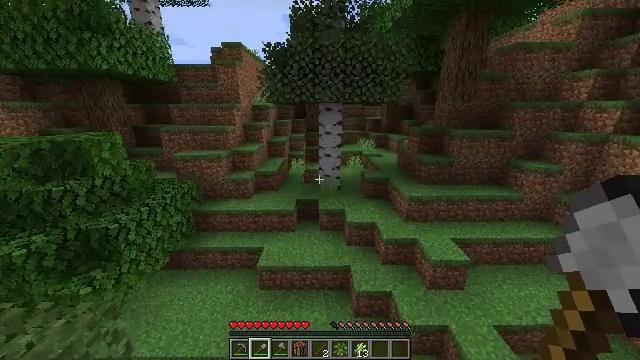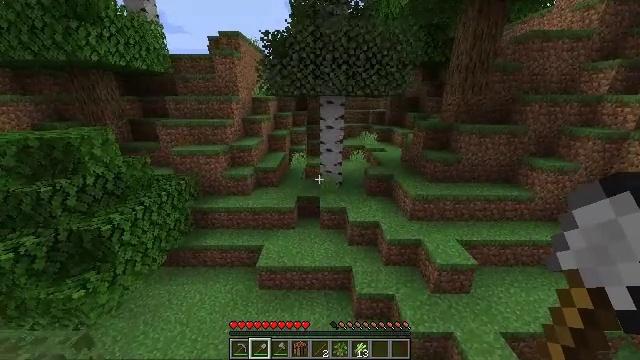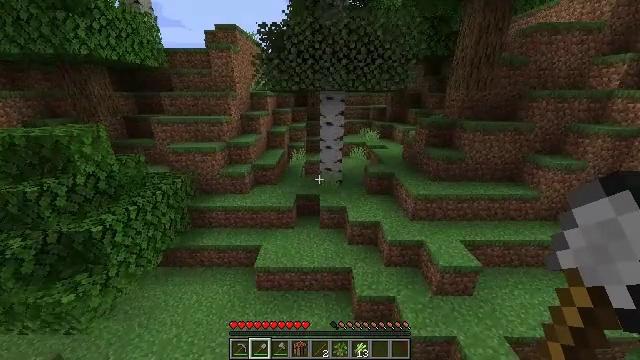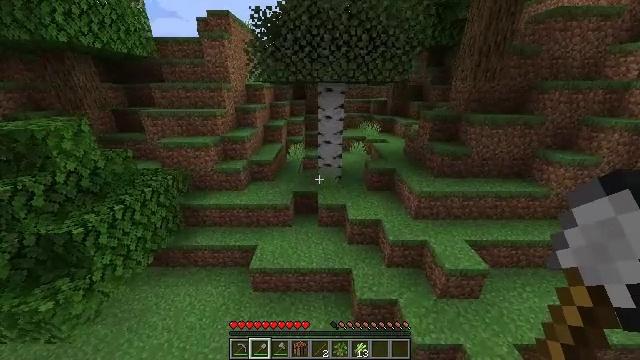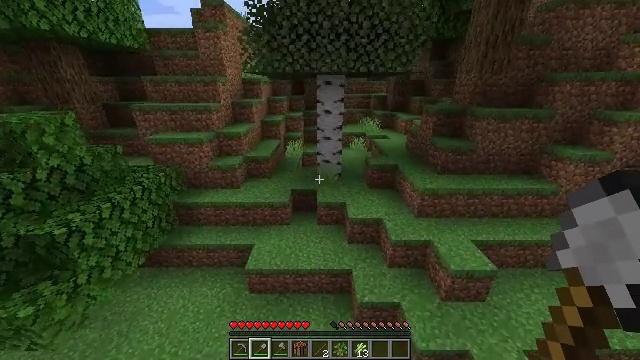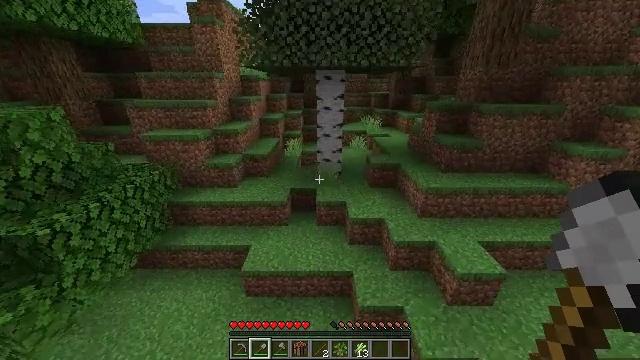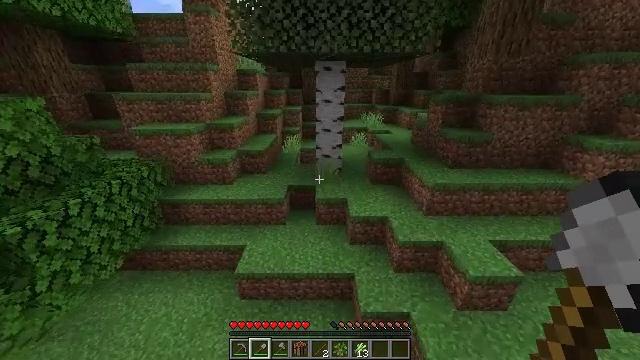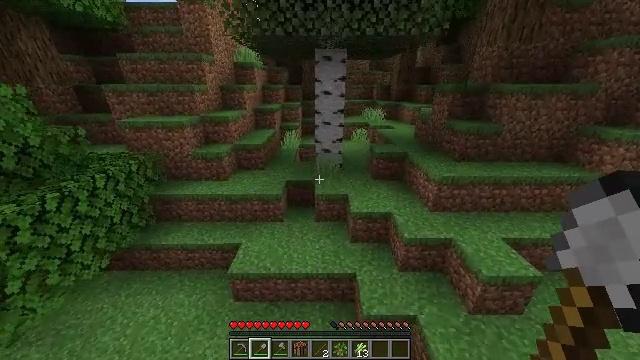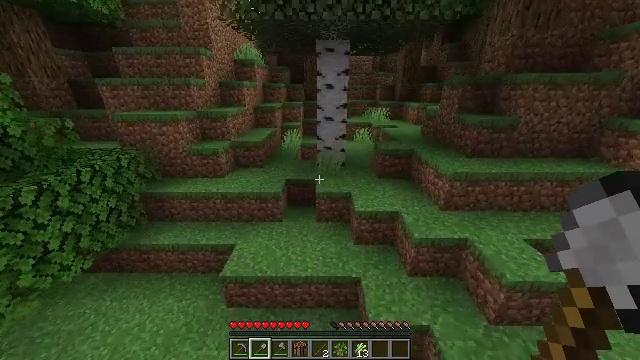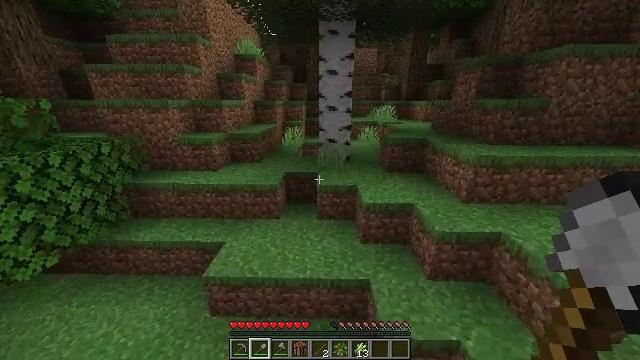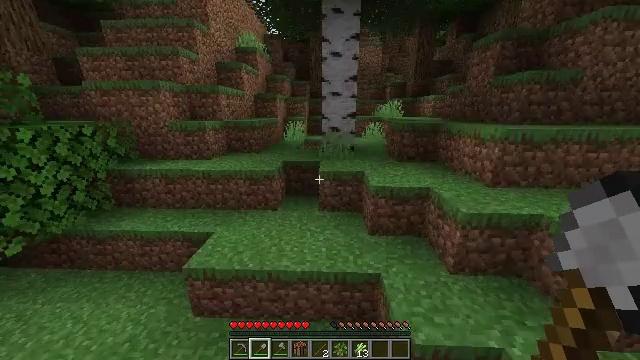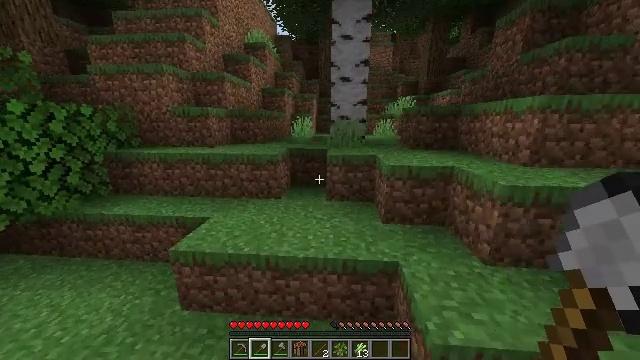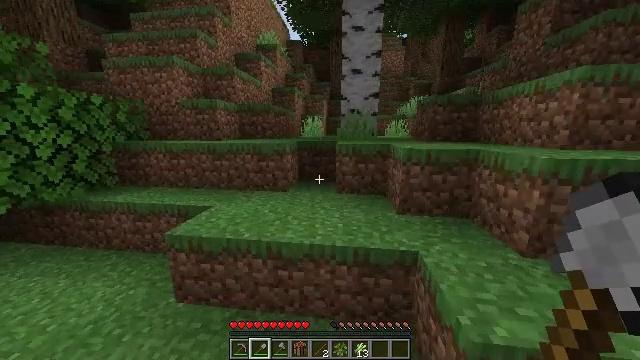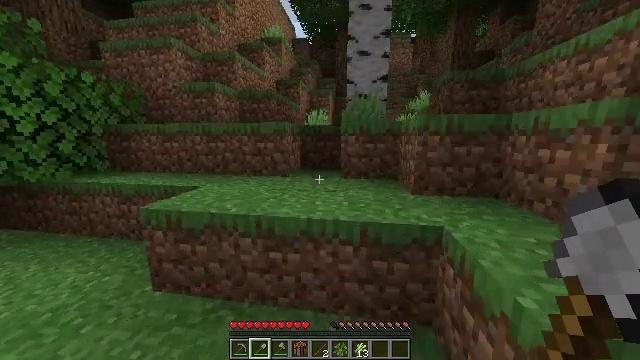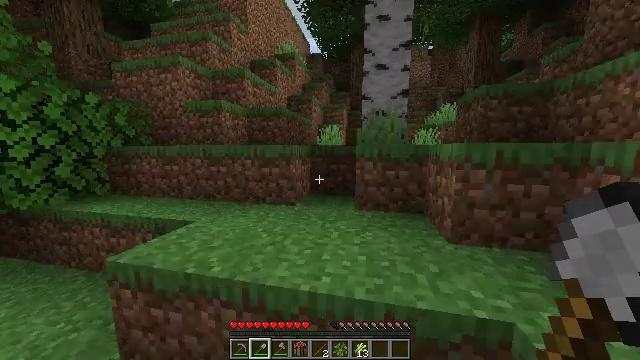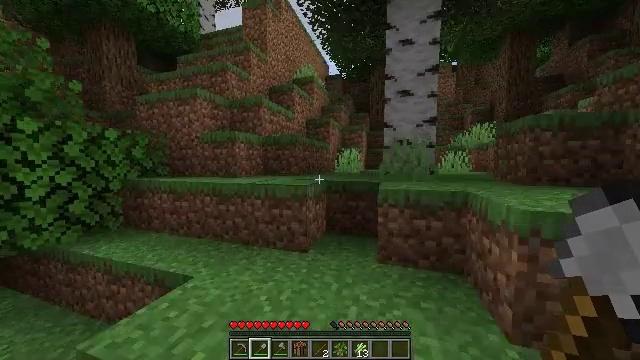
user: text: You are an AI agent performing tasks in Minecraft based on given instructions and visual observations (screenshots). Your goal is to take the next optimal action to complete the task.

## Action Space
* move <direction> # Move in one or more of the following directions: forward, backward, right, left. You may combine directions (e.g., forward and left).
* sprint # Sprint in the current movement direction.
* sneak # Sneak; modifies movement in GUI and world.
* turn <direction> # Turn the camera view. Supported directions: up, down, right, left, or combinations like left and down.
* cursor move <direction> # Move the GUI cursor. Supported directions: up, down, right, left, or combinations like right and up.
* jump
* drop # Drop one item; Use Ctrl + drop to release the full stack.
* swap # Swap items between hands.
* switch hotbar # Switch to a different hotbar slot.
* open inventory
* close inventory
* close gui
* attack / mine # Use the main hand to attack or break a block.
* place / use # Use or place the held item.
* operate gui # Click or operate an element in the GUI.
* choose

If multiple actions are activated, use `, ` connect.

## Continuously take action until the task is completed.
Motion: motion action
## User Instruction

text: Clear birch leaves to get saplings.
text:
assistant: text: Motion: move forward, sprint, turn down
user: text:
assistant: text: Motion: move forward, sprint, turn down
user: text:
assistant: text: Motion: move forward, sprint, turn down
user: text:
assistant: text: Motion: move forward, sprint
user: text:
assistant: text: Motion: move forward, sprint
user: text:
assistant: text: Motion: move forward, sprint
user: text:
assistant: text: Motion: move forward, sprint
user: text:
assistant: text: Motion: move forward, sprint, turn up
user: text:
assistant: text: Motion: move forward, sprint, turn up
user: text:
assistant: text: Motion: move forward, sprint, turn up
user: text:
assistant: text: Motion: move forward, sprint, turn left and up
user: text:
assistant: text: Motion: move forward, sprint, turn left and up
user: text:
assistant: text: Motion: move forward, sprint, turn left and up
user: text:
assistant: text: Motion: move forward, sprint, turn left and up, jump
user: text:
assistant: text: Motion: move forward, sprint, turn left and up, jump
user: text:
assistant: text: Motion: move forward, sprint, turn left and up, jump
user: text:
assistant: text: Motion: move forward, sprint, turn left and up, jump
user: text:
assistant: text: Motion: move forward, sprint, turn left and up, jump
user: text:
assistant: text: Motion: move forward, sprint, turn left and up
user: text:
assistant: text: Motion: move forward, sprint, turn left
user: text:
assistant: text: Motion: move forward, sprint, turn left
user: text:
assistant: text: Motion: move forward, sprint, turn left
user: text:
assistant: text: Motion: move forward, sprint, turn left
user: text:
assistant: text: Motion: move forward, sprint, turn left
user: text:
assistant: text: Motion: move forward, sprint, turn left, jump
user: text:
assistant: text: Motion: move forward, sprint, jump
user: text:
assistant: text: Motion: move forward, sprint, jump
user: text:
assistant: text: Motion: move forward, sprint, jump
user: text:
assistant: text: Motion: move forward, sprint, jump
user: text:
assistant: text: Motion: move forward, sprint